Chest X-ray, PA view. Patient: 72 years old, sex F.
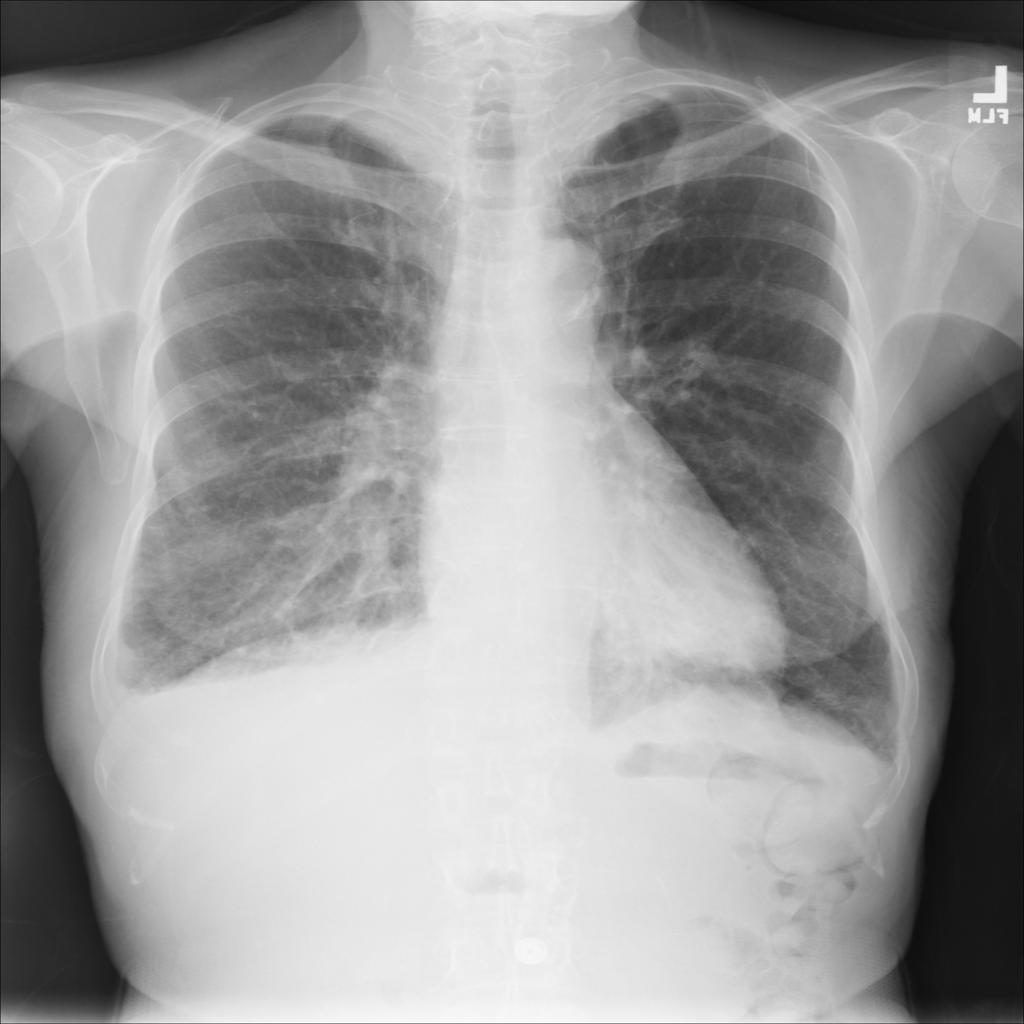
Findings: No Finding